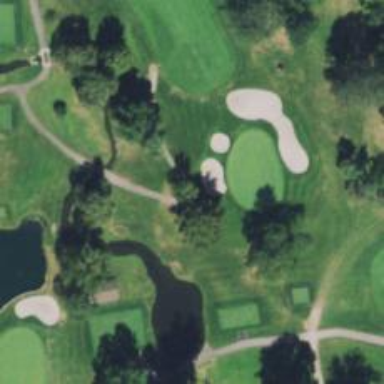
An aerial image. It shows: Path used for both walking and golf.